Question: I am trying to plot multiple plots using 'facet_grid()', where I would like to have for each facet, a subset of different factor levels, plotted along the X-axis in manual order.
Basically I want to plot top 5 countries (manually defined) on the each X axis, and I can use an alternative solution with 'grid.arrange()' (see example), but I would like to make it with 'facet_grid()' or 'facet_wrap()' to keep the same aesthetics as with the rest of my plots.
I could find some answers to sort facets by factor level, and I tried playing with the order aesthetic, but without success, so I am wondering if there is a way to do something like this, even though I am aware that faceting in ggplot isn't designed with modifying the axes in mind. I would appreciate some advices on this.
Here is a reproducible example of what I want (manually defined order on X-axes).
'''
library(reshape)
library(ggplot2)
library(gridExtra)
# Load data
mtcars_melt <- melt(mtcars)
# Subset data
set1 <- subset(mtcars_melt, variable == "mpg" | variable == "wt" | variable == "qsec")
set2 <- subset(mtcars_melt, variable == "gear" | variable == "cyl" | variable == "mpg")
set3 <- subset(mtcars_melt, variable == "drat" | variable == "vs" | variable == "mpg")
# Order factors
set1$variable <- factor(set1$variable, levels = c("mpg", "wt", "qsec"))
set2$variable <- factor(set2$variable, levels = c("mpg", "gear", "cyl"))
set3$variable <- factor(set3$variable, levels = c("vs", "mpg", "drat"))
# Make plots
plot1 <- ggplot(set1, aes(x = variable, y = value)) + ylim(0, 35) + geom_boxplot()
plot2 <- ggplot(set2, aes(x = variable, y = value)) + ylim(0, 35) + geom_boxplot()
plot3 <- ggplot(set3, aes(x = variable, y = value)) + ylim(0, 35) + geom_boxplot()
grid.arrange(plot1, plot2, plot3, ncol = 3)
'''
Here is the example of the plot:

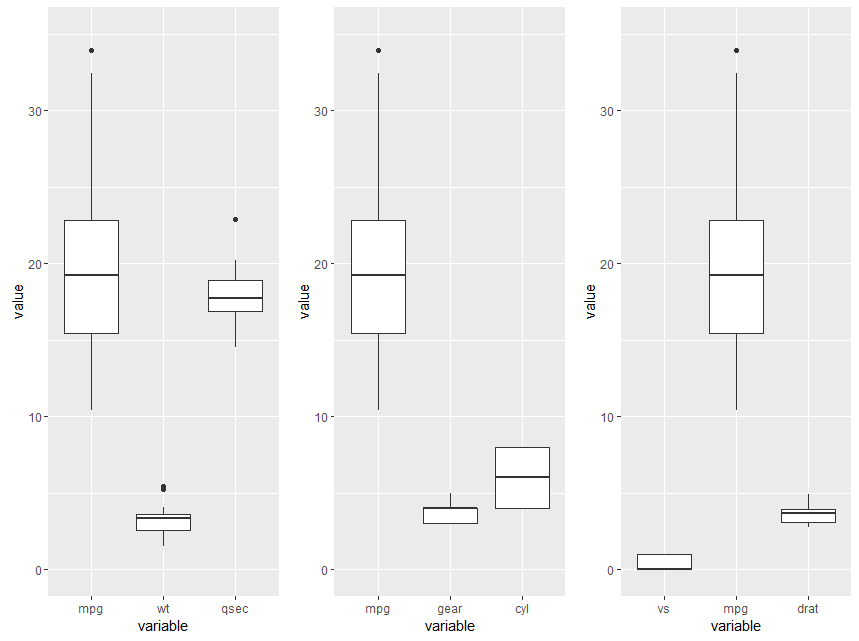
Answer: How about a revolting hack?
This combines your subsets into a new 'dataframe'. It then adds a column concatenating the set number with the variable in order to make each variable unique. The problem is, this affects your x axis names, as they are the concatenated names. To get around this I followed this hack <URL> to remove the axis names and use 'geom_text' instead.
<URL>
'''
mtcars_melt <- melt(mtcars)
# Subset data
set1 <- subset(mtcars_melt, variable == "mpg" | variable == "wt" | variable == "qsec")
set2 <- subset(mtcars_melt, variable == "gear" | variable == "cyl" | variable == "mpg")
set3 <- subset(mtcars_melt, variable == "drat" | variable == "vs" | variable == "mpg")
# Order factors
set1$variable <- factor(set1$variable, levels = c("mpg", "wt", "qsec"))
set2$variable <- factor(set2$variable, levels = c("mpg", "gear", "cyl"))
set3$variable <- factor(set3$variable, levels = c("vs", "mpg", "drat"))
names(set1)[2]<-"set1"
names(set2)[2]<-"set2"
names(set3)[2]<-"set3"
mset1<-melt(set1)
mset2<-melt(set2)
mset3<-melt(set3)
library(data.table)
new<-as.data.frame(rbindlist(list(mset1,mset2,mset3)))
names(new)[2]<-'setno'
new$lvl <- with(new,paste(variable,setno,sep="."))
new$lvl<-as.factor(new$lvl)
new$lvl<-factor(new$lvl,levels=c("mpg.set1","wt.set1","qsec.set1","mpg.set2","gear.set2","cyl.set2", "vs.set3" , "mpg.set3","drat.set3" ))
plot1 <- ggplot(new, aes(x = lvl, y = value)) + ylim(0, 35) + geom_boxplot()+
facet_wrap(~setno,scales="free_x")+
ylim(-2,NA)+
geom_text(aes(y=-1,label=variable),angle=45,size=5,hjust=1)+
theme(axis.text.x = element_blank(),
axis.title.x = element_blank(),
axis.line.x = element_blank(),
axis.ticks.x = element_blank())+
geom_hline(aes(yintercept=0))
'''